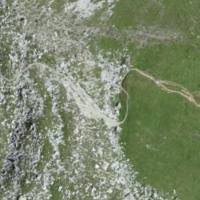
EUNIS habitat code: 31
Species observed at this site:
Rhododendron ferrugineum
Saxifraga aizoides